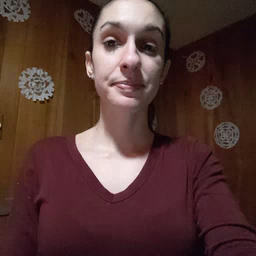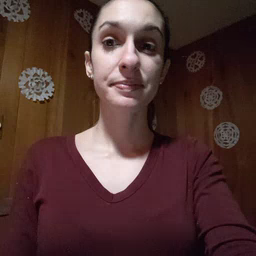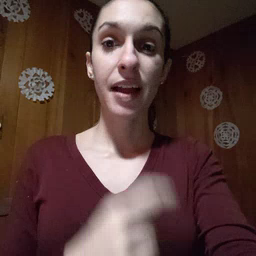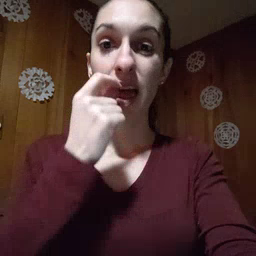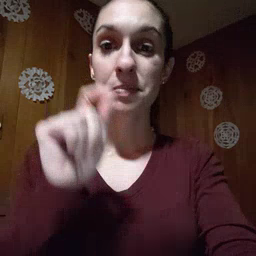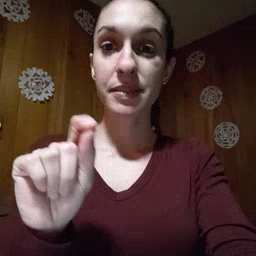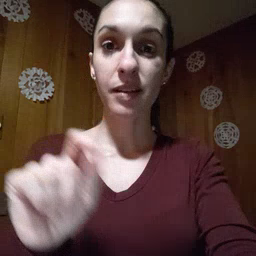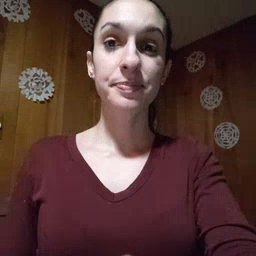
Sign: pencil